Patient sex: M
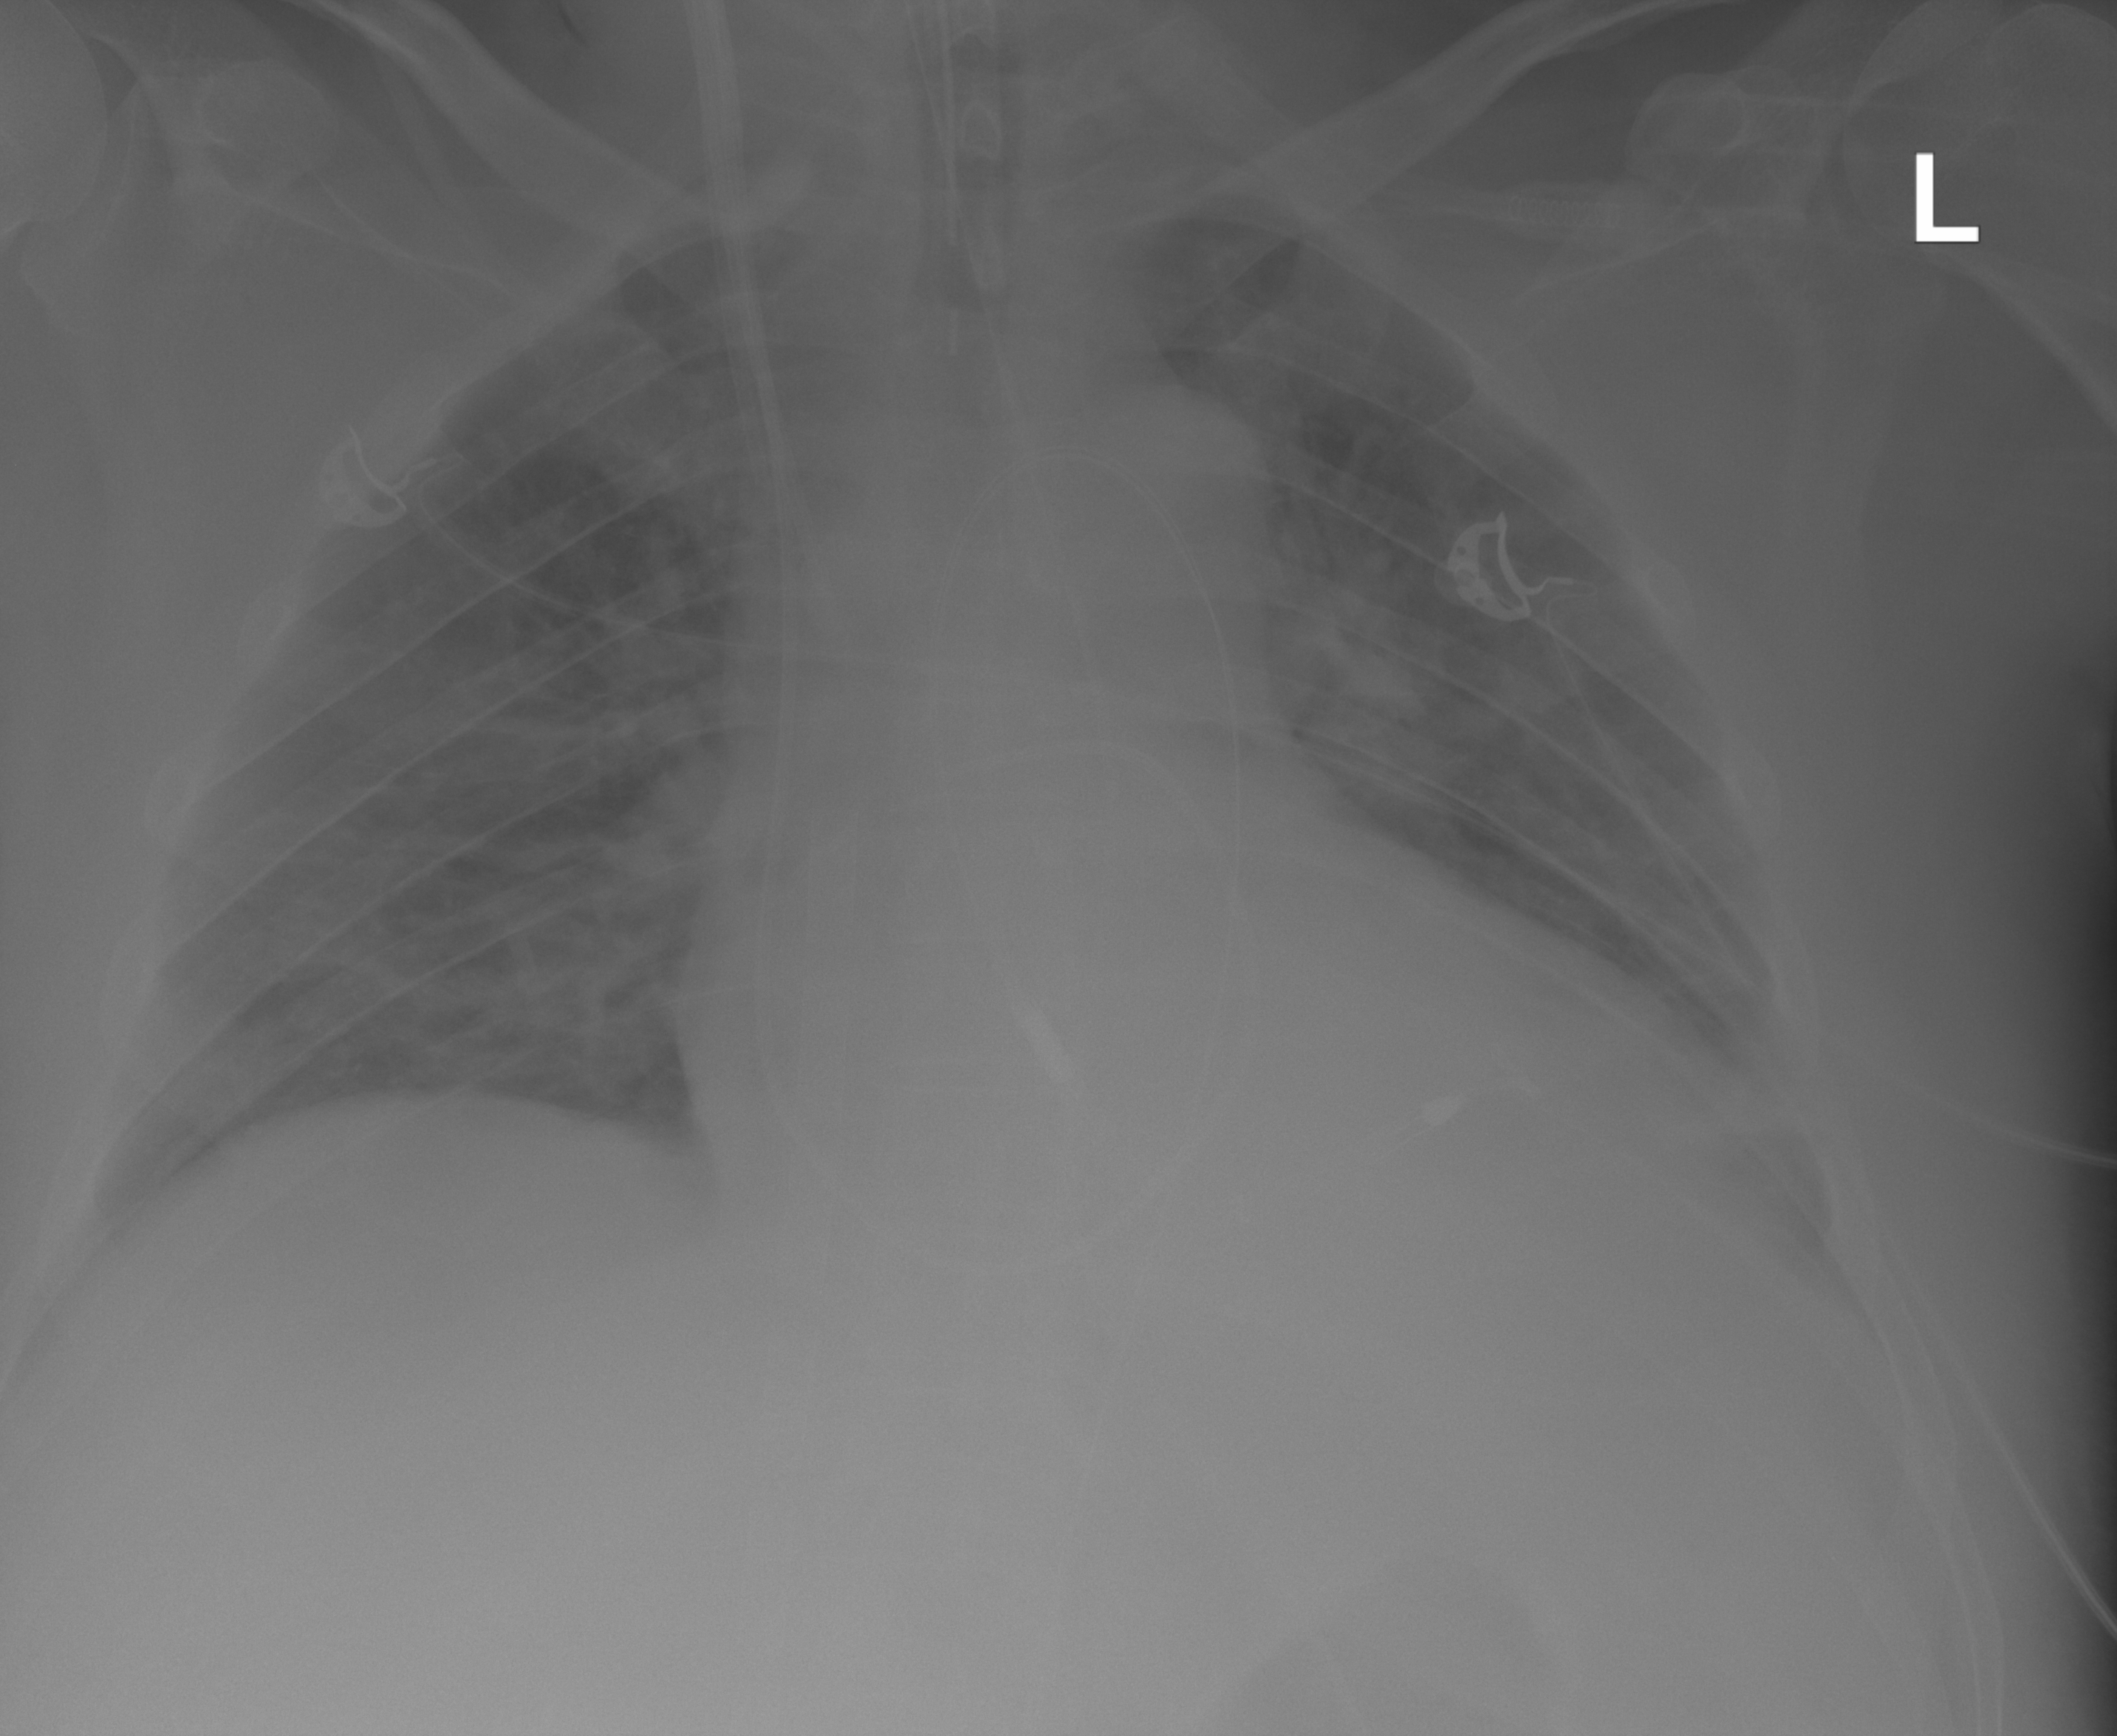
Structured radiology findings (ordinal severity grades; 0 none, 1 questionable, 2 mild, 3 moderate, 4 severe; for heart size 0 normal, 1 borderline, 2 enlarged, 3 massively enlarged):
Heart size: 2
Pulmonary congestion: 2
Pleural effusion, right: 2
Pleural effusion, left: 2
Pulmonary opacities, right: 2
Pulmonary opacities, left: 2
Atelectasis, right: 2
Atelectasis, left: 2